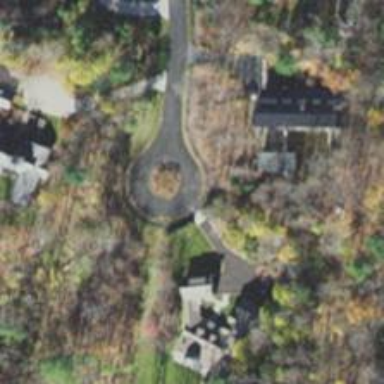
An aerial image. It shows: Turning loop on the road.